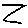
Label: zigzag